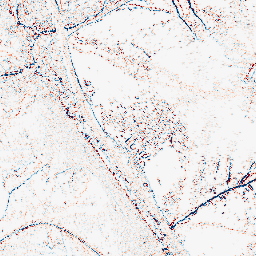
Category: edge_preserving
Decomposition family: median
Decomposition parameters: size: 3
Upsampling method: quartic
Upsampling parameters: scale: 8
Upsampling scale: 8